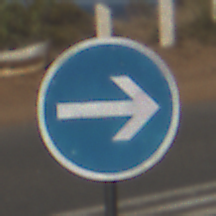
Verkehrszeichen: VorgeschriebeneFahrtrichtungHierRechts
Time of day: MorningAfternoon
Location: Outdoor (Nature)
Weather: Clear
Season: NotSpecified
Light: Natural